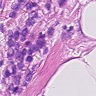
Metastatic tissue present: yes